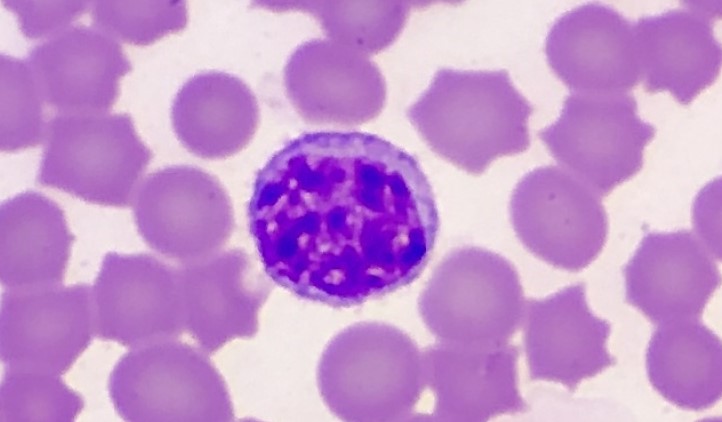
White blood cell type: Lymphocyte